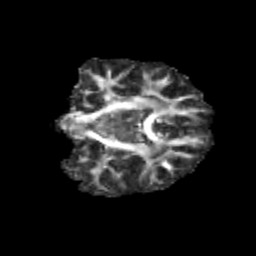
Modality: FA
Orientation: coronal
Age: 11
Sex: female
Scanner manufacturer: siemens
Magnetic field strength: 3 T
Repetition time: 3.8 s
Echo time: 0.07 s